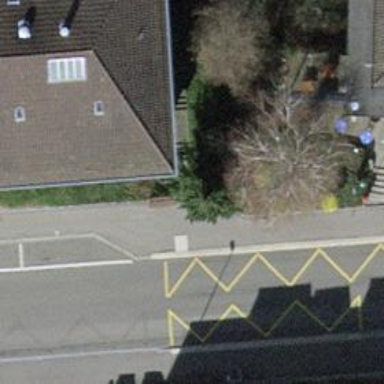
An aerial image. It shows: Platform for public transport is situated by the road.